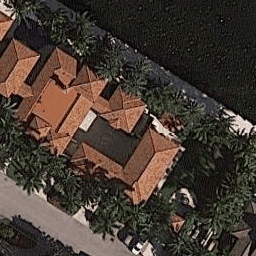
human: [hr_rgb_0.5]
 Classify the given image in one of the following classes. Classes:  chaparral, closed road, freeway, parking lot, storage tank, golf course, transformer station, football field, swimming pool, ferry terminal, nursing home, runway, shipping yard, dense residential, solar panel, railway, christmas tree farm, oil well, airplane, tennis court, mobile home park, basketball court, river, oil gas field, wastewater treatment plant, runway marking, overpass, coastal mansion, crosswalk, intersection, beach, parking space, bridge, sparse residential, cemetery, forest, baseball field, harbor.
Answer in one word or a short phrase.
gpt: coastal mansion